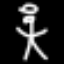
Label: angel